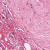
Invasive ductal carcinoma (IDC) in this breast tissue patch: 0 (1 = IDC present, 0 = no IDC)